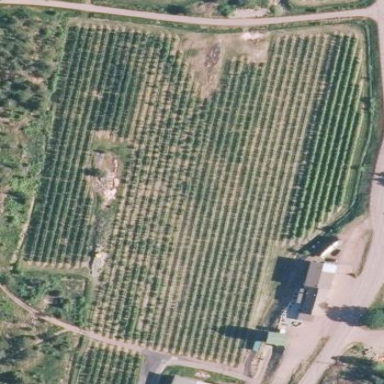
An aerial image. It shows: Orchard.